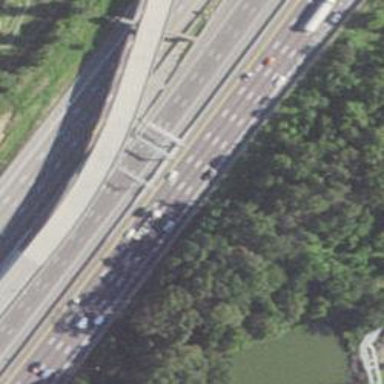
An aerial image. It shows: Toll gantry on the road.